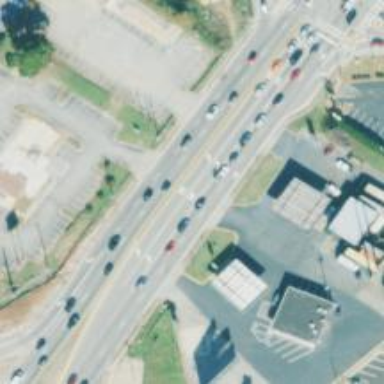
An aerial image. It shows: Primary highway with separate asphalt sidewalk.